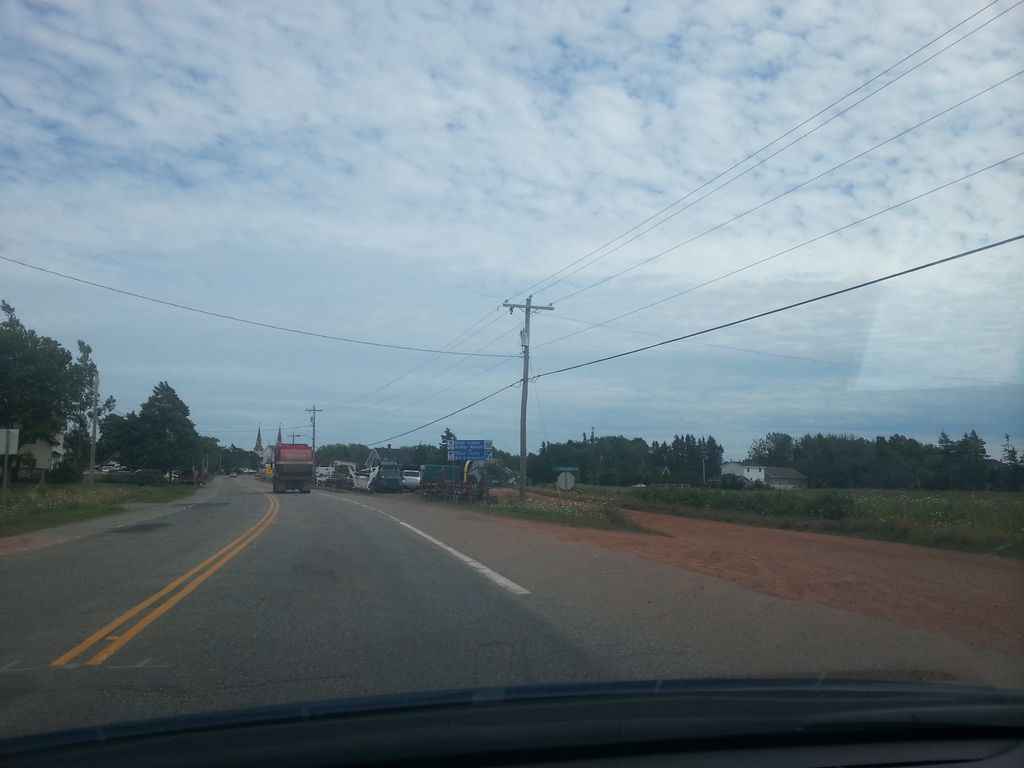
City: charlottetown